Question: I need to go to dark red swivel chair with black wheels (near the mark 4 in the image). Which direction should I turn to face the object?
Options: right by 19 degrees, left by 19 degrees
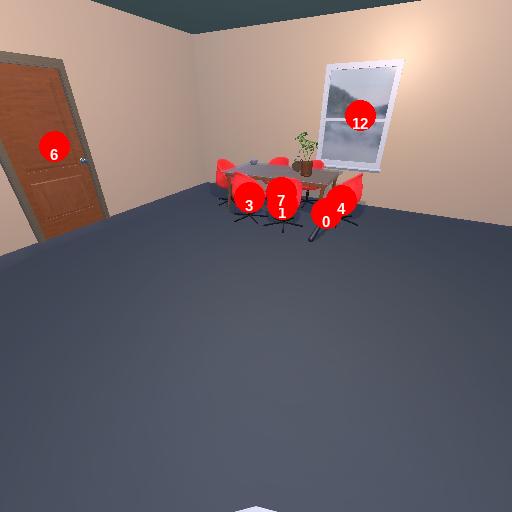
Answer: right by 19 degrees